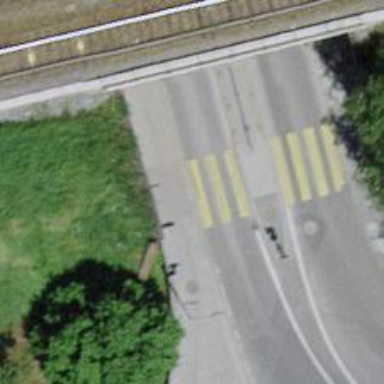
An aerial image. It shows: Kerb serving as barrier.